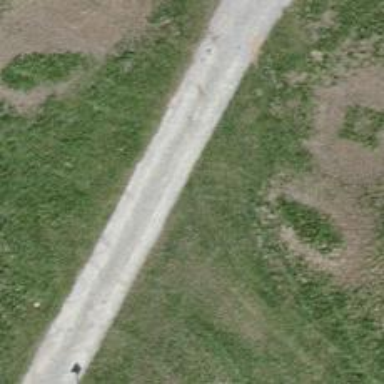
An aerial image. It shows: Aerial marker.